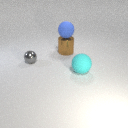
large cyan rubber sphere in front of small gray metal sphere